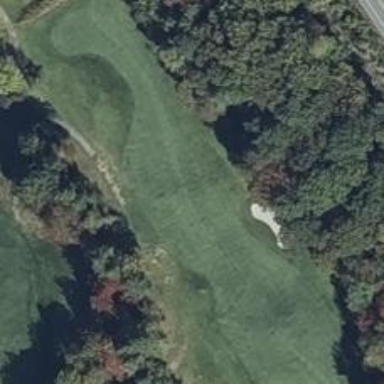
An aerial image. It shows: Golf hole.